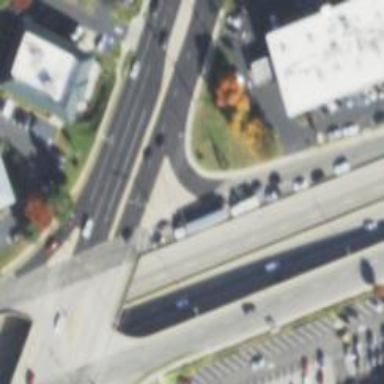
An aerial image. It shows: Trunk link highway with asphalt surface.